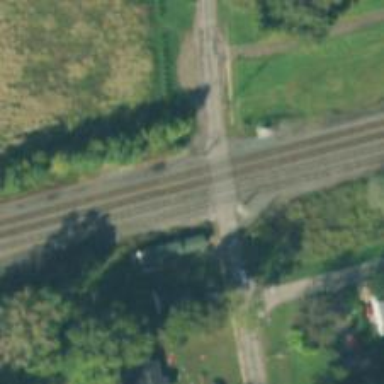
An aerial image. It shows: Railway service station.